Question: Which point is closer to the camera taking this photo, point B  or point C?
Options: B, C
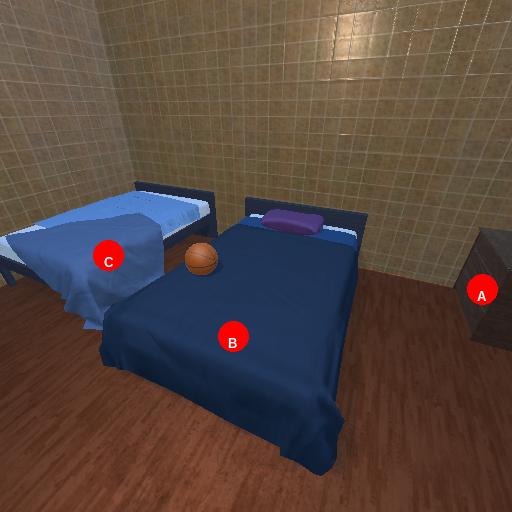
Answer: B